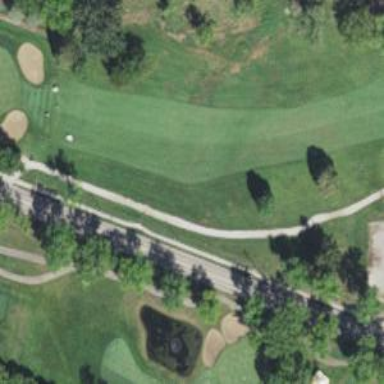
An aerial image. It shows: Golf hole.